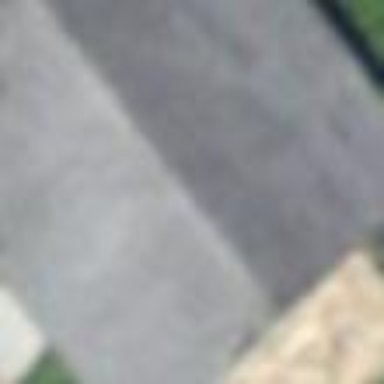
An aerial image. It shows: Barn.